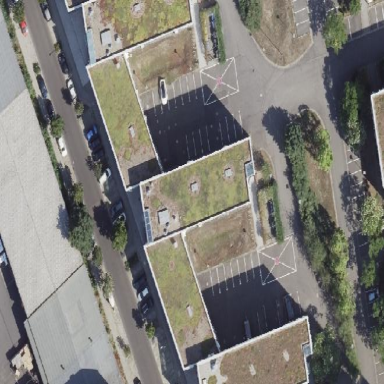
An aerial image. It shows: Building with flat grass-covered roof.